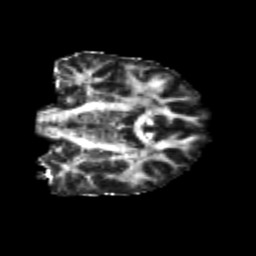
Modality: FA
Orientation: coronal
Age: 21
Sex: male
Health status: healthy
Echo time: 0.074 s